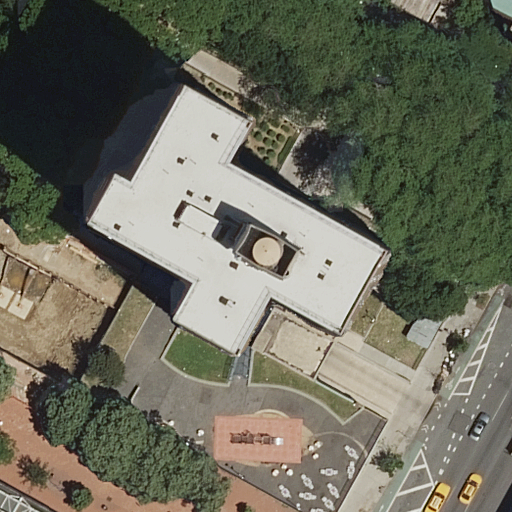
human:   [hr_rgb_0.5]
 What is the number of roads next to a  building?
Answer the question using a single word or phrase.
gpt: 4

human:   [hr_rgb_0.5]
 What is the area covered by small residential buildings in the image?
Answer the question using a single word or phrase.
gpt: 0m2

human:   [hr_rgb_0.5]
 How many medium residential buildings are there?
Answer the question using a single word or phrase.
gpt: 1

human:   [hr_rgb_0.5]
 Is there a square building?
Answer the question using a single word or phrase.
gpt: no

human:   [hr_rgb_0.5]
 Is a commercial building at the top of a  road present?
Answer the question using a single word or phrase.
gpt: no

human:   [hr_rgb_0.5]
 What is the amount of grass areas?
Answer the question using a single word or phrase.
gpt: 0

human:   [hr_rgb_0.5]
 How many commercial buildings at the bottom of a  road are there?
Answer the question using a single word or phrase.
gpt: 0

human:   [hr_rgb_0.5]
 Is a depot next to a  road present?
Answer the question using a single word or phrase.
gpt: no

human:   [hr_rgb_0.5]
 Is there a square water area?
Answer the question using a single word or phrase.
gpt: no

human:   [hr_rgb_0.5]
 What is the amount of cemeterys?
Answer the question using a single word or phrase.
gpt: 0

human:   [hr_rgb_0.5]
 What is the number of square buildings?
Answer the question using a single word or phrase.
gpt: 0

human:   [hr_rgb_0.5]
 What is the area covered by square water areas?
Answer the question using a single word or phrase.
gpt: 0m2

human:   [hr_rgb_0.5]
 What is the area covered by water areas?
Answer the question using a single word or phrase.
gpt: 0m2

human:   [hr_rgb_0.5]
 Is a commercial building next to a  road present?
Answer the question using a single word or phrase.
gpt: no

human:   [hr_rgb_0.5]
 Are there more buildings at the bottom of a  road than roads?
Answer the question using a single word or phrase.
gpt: no

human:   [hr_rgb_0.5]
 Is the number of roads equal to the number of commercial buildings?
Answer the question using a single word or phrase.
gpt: no

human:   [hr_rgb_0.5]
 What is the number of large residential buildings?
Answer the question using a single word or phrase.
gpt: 2

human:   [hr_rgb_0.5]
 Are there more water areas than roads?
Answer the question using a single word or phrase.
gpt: no

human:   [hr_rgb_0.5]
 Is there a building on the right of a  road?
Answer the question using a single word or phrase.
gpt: yes

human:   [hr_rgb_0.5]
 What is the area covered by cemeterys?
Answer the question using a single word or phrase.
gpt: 0m2

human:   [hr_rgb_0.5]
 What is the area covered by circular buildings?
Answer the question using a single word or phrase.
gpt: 0m2

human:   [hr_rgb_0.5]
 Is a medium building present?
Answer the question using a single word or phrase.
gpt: yes

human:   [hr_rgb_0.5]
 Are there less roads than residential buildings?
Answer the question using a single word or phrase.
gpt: no

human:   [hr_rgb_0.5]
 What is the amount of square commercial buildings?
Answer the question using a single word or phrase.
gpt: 0

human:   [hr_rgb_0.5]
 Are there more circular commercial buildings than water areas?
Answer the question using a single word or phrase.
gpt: no

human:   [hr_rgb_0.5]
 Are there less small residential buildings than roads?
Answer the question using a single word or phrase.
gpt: yes

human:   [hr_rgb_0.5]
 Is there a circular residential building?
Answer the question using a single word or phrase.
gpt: no

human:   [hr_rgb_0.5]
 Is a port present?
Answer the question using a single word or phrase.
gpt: no

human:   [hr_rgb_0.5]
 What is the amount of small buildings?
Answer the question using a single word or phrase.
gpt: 0

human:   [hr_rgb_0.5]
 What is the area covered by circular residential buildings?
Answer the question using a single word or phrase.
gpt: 0m2

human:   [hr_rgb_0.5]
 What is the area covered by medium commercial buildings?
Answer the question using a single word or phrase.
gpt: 0m2

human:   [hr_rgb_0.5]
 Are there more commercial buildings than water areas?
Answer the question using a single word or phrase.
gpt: no

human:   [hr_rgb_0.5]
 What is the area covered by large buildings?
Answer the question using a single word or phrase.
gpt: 4085m2

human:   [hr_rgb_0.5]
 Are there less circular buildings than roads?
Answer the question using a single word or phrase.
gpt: yes

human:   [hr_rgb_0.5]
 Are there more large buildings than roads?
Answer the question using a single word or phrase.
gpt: no

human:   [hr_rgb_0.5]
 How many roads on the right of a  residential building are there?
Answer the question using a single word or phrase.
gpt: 4